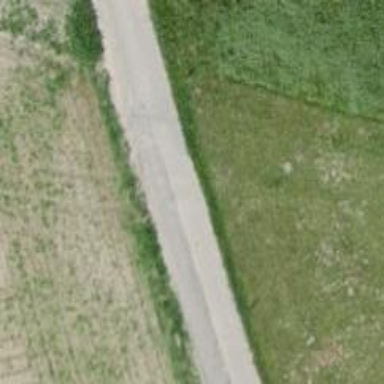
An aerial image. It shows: Unclassified road with asphalt surface.